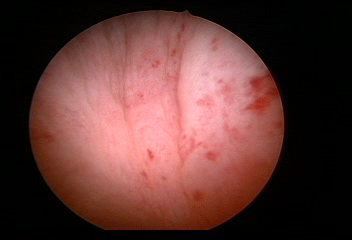
Modality: WLC
Class: Normal mucosa
Bladder cancer association: No